Question:
I have the following directory structure, I put all my classes inside 'classes/' as shown below, and I have a 'header.php' which both calls all files, and has other important settings that all files share.
Now, If I use 'spl_autoload_register()' this way:
'''
spl_autoload_register(function($class){
include 'classes/'. $class .'.class.php';
});
'''
inside 'inc/header.php' file and call this 'header.php' from my 'index' file, then it works fine on my localhost, but when I upload all the script as-is to a live host, then I get errors like.
'''
Warning: include(classes/filehandler.class.php) [function.include]: failed to open stream: No such file or directory in /home/.../public_html/....com/inc/header.php on line 9
'''
'Line 9' is the 'spl_autoload_register()'
I don't get, how this could happen, and hoping anyone has any idea at all.
thanks
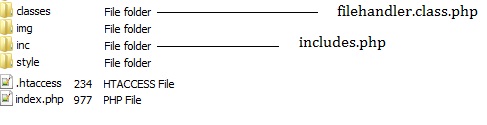
Answer: To show what i mean with my comments, add this code in your index.php file and remove the autoloader from your other files:
'''
spl_autoload_register(function($class){
$classesPath = dirname(__FILE__) . '/classes/';
if (is_file($classFile = $classesPath . $class.'.class.php')) {
include $classFile;
}
});
'''
For inc/header.php:
'''
spl_autoload_register(function($class){
$classesPath = dirname(__FILE__) . '/../classes/';
if (is_file($classFile = $classesPath . $class.'.class.php')) {
include $classFile;
}
});
'''